Question: I'm using a <URL> centralize some devices that communicate using RS-232 / NMEA protocol.
The serial hub is working as a TCP client, witch every time it receives data transmits it to a know IP/port in my machine.

The problem is that I'm not receiving the data properly (I thought all I had to do was create a TCP server that accepts connections, and read the data as bytes, but that just gives me some weird characters)
I receive the bytes...but when converting to text... its just some weird characters, I'm missing some detail in this conversion.
so far I've tried:
'''
byte[] b = new byte[1000];
int k = s.Receive(b);
Console.WriteLine(Encoding.UTF8.GetString(b, 0, 1000));
Console.WriteLine(Encoding.ASCII.GetString(b));
for (int i = 0; i < k; i++)
Console.Write(Convert.ToChar(b[i]));
'''
all these 3 approaches write the same text...
Does any one know how to properly read the data in this cases?
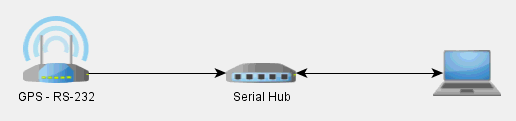
Answer: This comment provided the solution to the problem:
> So you actually get a connection request from the moxa hub and receive (wrong) data? Then it might be related to wrong serial port settings on the moxa device (probably the wrong baud rate) - Jan 2 hours ago
Indeed, the baud rate was wrong.